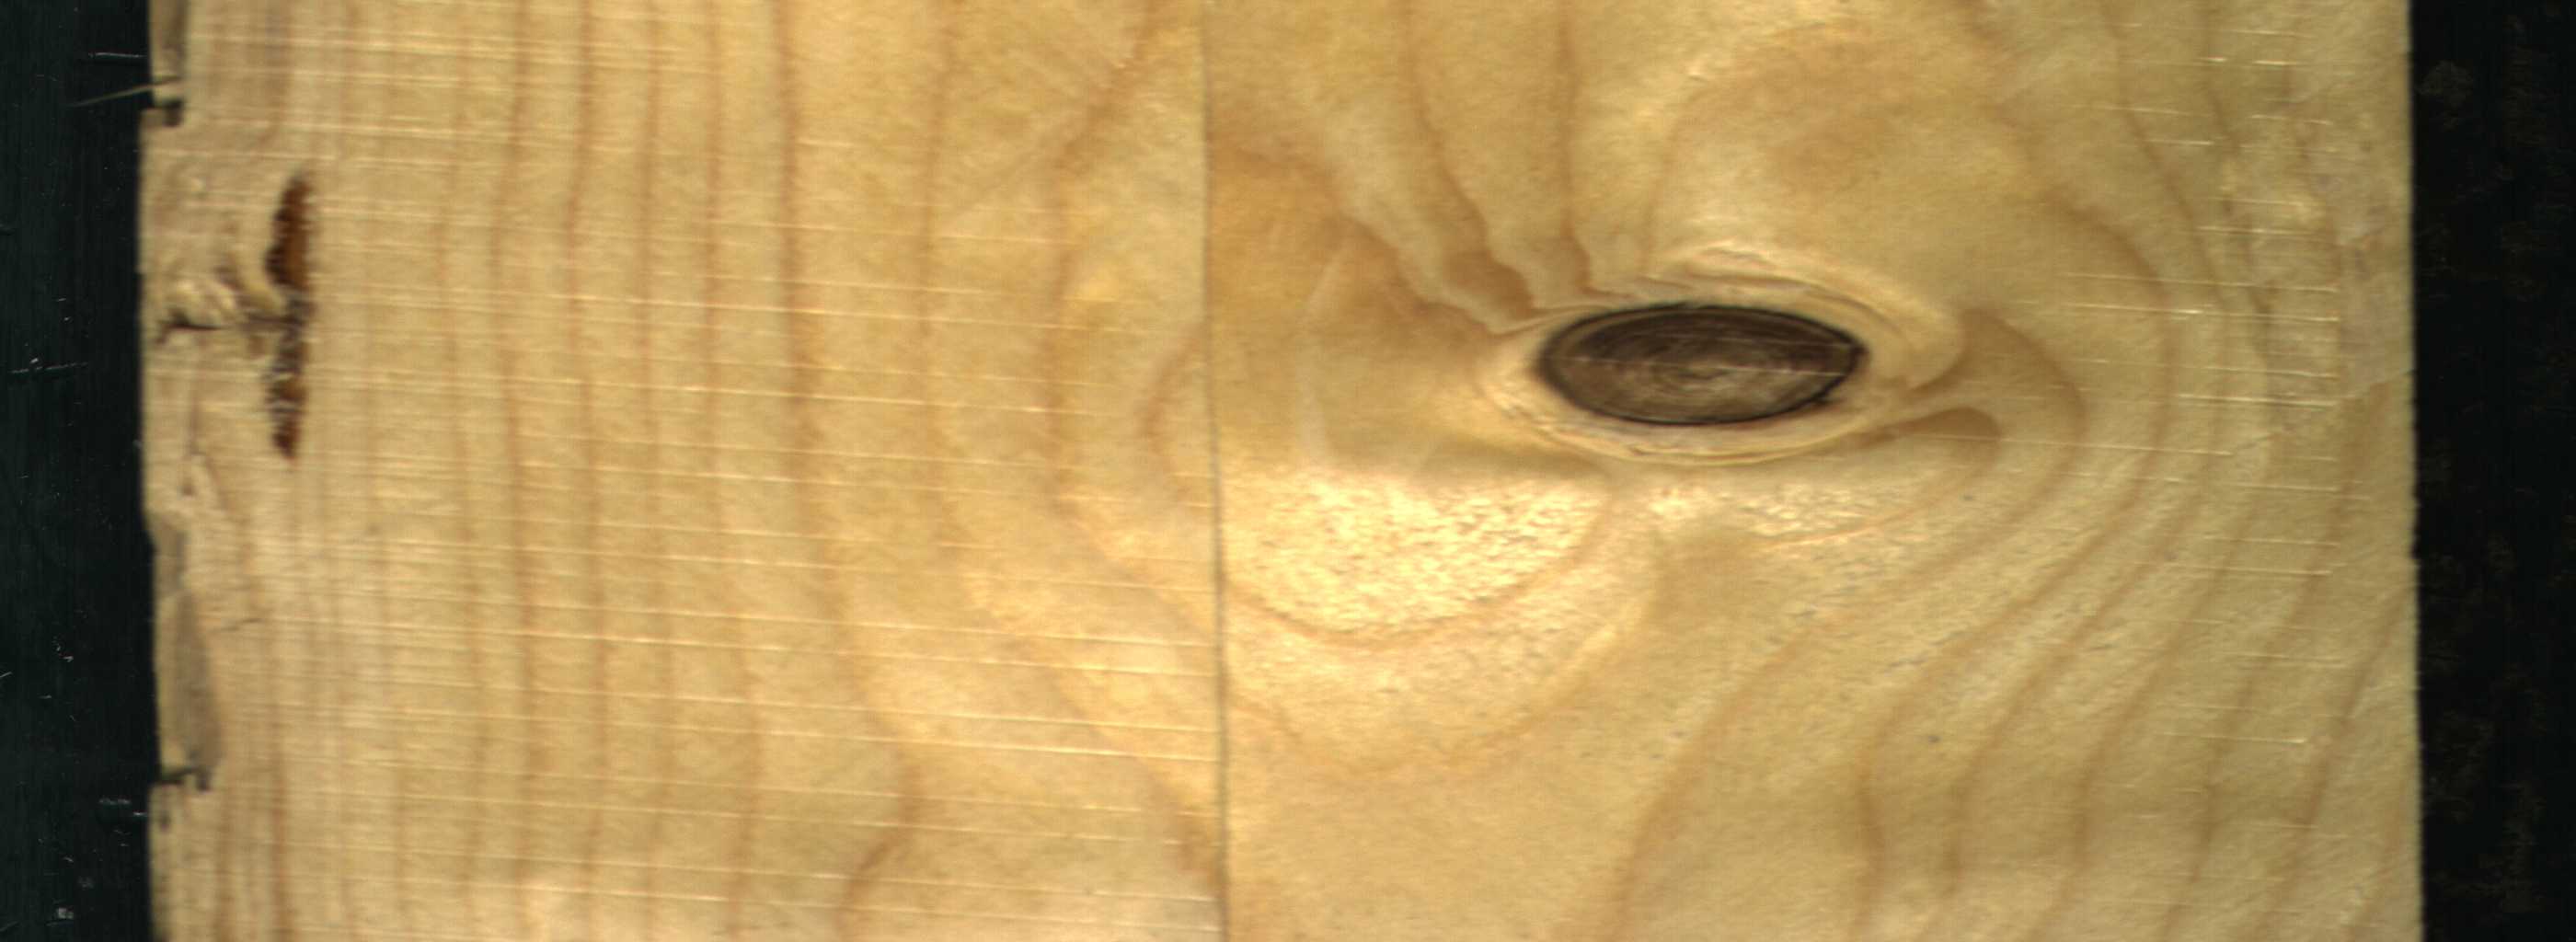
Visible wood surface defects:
resin
Dead_Knot